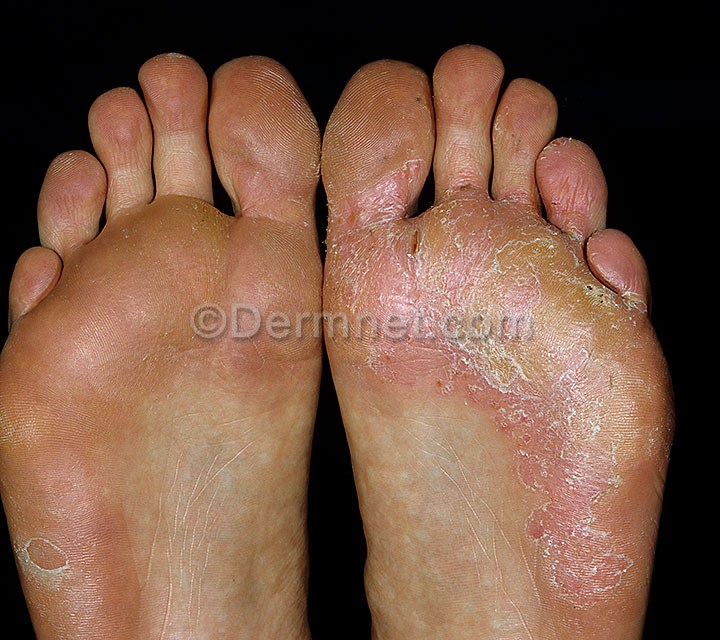
Disease: Tinea Ringworm Candidiasis and other Fungal Infections